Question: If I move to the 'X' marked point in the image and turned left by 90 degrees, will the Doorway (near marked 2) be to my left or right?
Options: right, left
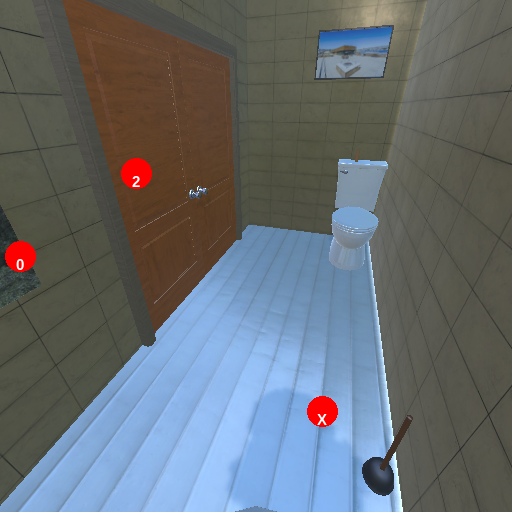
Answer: right